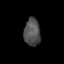
Tissue: prostate
Cell type: Epithelial cells
Senescence score: 0.3609
Nuclear area (px): 444
Mean DAPI intensity: 79.894